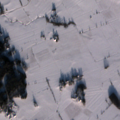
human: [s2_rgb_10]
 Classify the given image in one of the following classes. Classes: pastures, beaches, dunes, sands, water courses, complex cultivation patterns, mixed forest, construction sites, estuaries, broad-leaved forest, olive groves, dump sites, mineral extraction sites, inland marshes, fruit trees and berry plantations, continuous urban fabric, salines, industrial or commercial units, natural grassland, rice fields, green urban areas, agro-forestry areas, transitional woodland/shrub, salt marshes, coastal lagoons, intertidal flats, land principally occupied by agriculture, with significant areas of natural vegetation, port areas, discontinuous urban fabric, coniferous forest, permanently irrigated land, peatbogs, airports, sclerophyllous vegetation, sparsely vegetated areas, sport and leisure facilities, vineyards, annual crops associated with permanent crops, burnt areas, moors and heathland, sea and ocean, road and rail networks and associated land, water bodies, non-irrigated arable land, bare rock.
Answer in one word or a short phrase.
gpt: non-irrigated arable land, land principally occupied by agriculture, with significant areas of natural vegetation, coniferous forest